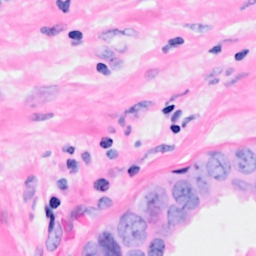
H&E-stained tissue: Breast